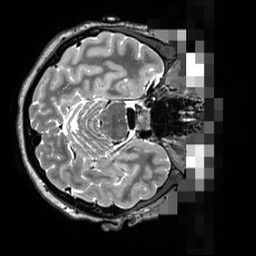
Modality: T2w
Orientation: axial
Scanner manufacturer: siemens
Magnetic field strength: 3 T
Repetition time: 3.2 s
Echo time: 0.564 s